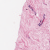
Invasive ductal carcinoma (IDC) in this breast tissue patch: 0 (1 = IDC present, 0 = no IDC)